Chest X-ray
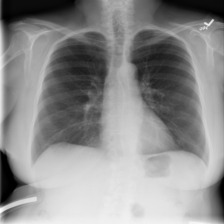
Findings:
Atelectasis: negative
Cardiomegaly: negative
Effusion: negative
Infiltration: negative
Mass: negative
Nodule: negative
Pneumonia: negative
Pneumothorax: negative
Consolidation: negative
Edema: negative
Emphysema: negative
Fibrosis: negative
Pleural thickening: negative
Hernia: negative